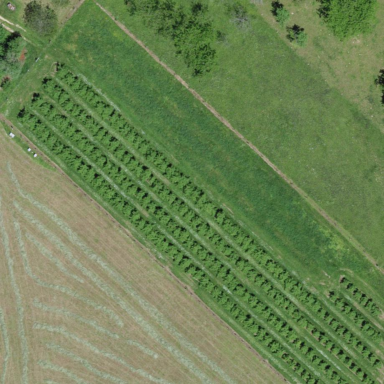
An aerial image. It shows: Orchard.